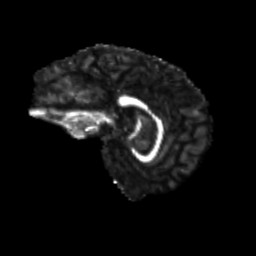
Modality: FA
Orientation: sagittal
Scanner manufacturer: siemens
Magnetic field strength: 3 T
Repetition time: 9.2 s
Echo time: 0.084 s